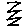
Label: zigzag